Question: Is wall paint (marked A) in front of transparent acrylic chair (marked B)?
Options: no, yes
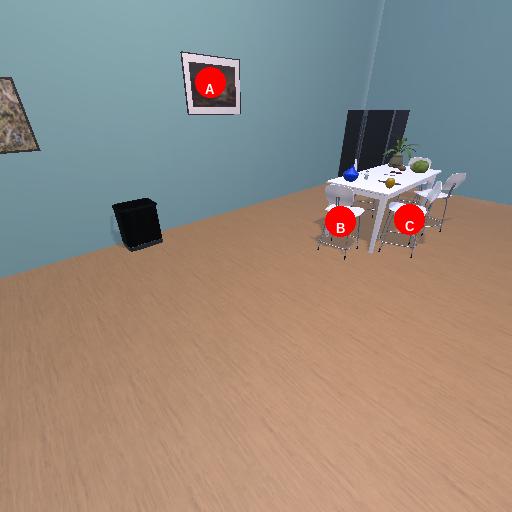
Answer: no